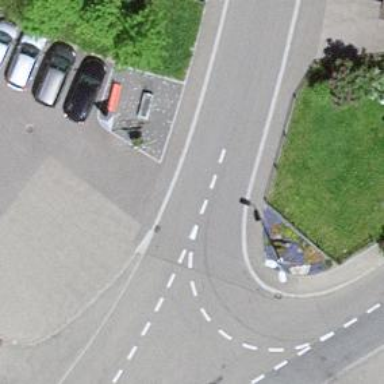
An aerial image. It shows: Kerb barrier.